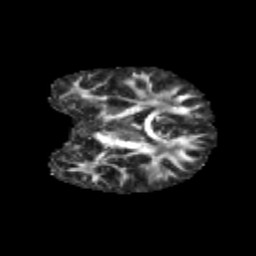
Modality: FA
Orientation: coronal
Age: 10
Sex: male
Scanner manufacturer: siemens
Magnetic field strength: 3 T
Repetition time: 3.8 s
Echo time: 0.07 s